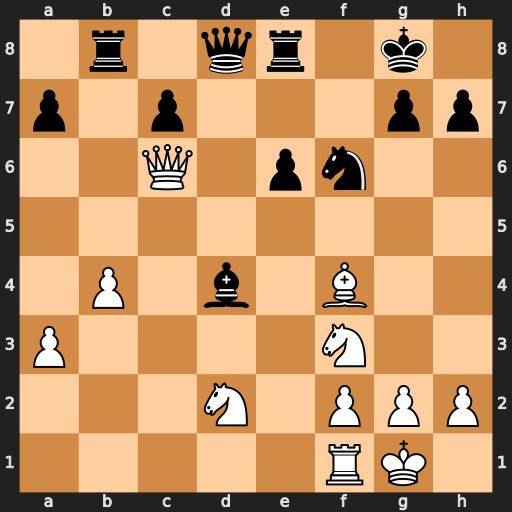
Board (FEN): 1r1qr1k1/p1p3pp/2Q1pn2/8/1P1b1B2/P4N2/3N1PPP/5RK1
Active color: w
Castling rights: -
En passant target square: -
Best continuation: Bxc7 Rc8 Bxd8